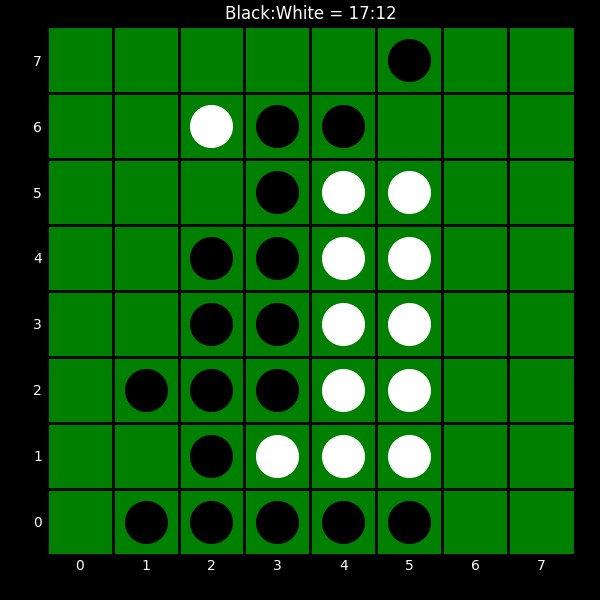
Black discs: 17
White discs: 12